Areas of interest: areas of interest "Badminton Court"
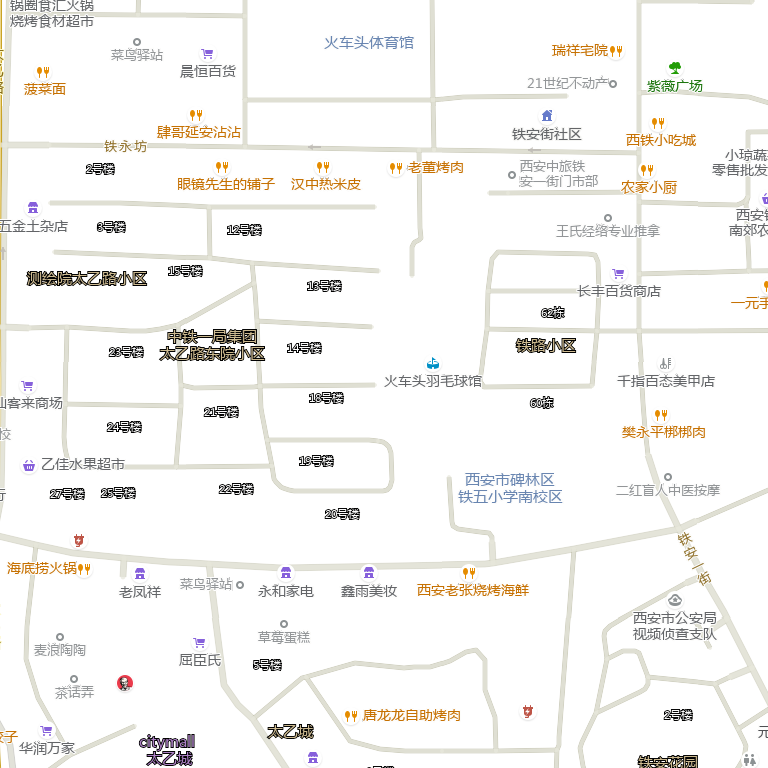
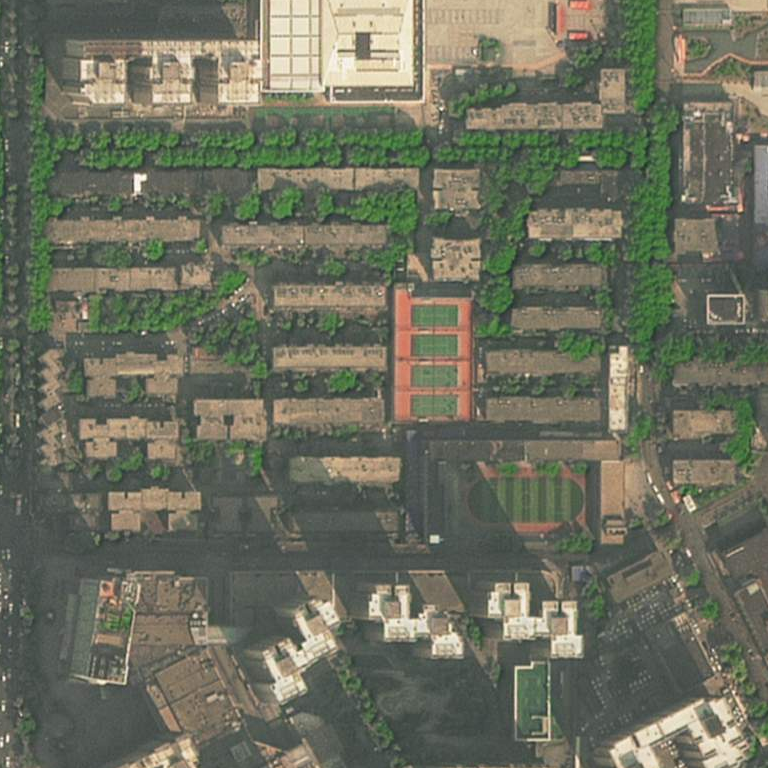